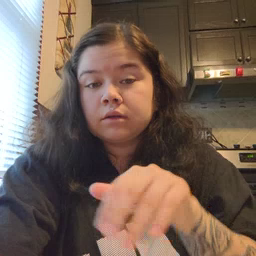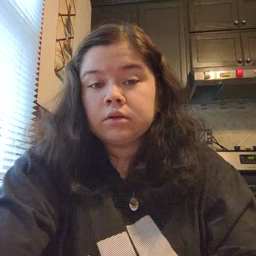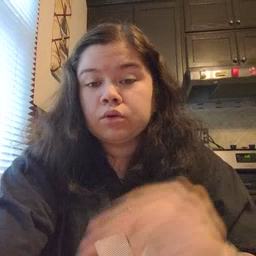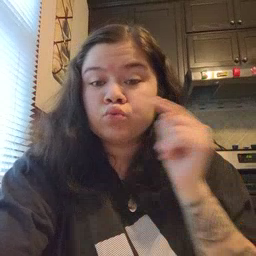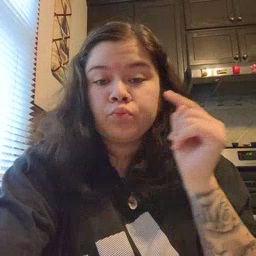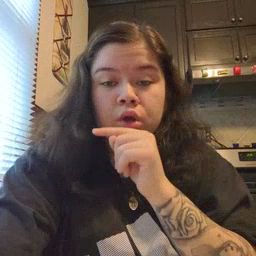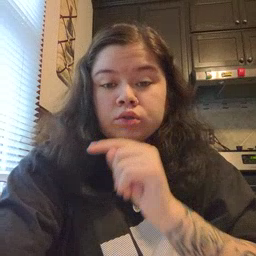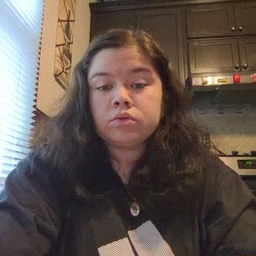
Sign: toothbrush